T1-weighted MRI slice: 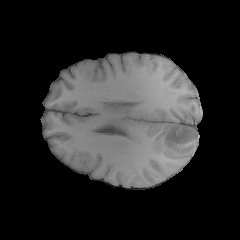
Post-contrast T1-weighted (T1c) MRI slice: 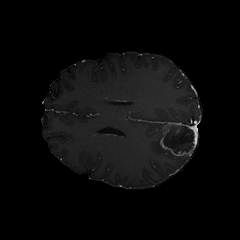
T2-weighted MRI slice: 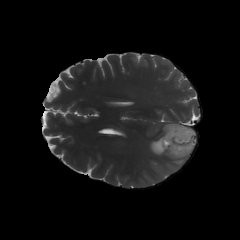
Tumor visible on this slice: yes